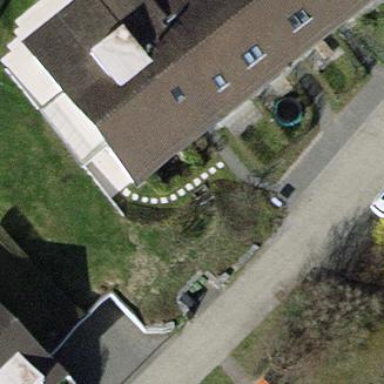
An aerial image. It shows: Terrace building.